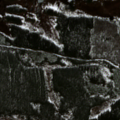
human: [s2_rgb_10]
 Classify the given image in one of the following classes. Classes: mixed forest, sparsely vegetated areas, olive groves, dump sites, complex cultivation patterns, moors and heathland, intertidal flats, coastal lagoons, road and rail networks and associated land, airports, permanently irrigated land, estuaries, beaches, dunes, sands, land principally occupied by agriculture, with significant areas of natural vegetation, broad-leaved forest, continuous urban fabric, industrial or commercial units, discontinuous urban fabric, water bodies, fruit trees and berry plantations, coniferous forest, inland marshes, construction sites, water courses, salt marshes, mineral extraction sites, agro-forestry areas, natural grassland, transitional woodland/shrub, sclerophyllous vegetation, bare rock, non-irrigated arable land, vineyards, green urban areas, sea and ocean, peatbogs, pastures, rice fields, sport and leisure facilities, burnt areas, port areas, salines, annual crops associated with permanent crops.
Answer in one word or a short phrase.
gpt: coniferous forest, mixed forest, transitional woodland/shrub, peatbogs